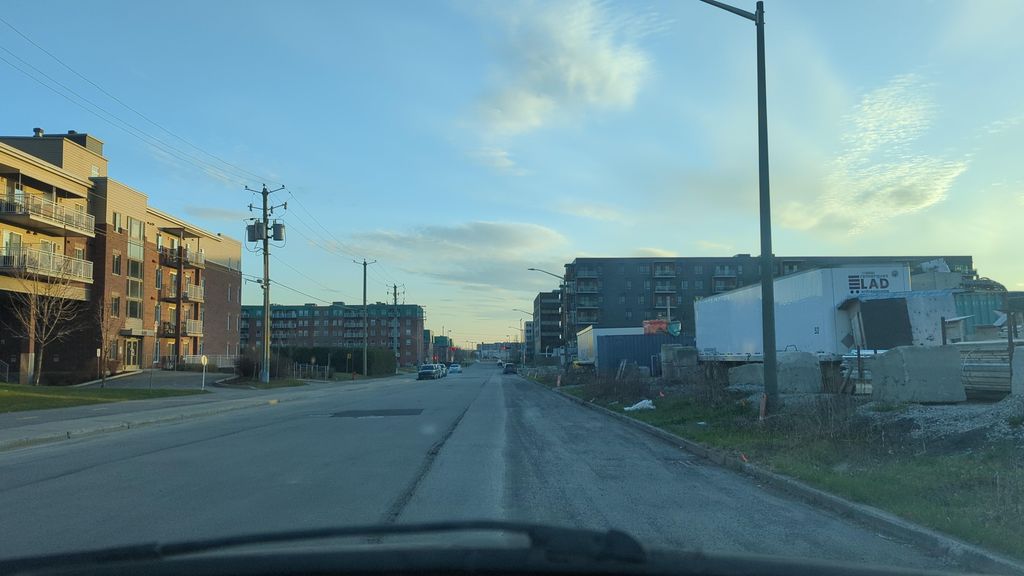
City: quebec_city